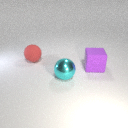
large purple rubber cube in front of large red rubber sphere